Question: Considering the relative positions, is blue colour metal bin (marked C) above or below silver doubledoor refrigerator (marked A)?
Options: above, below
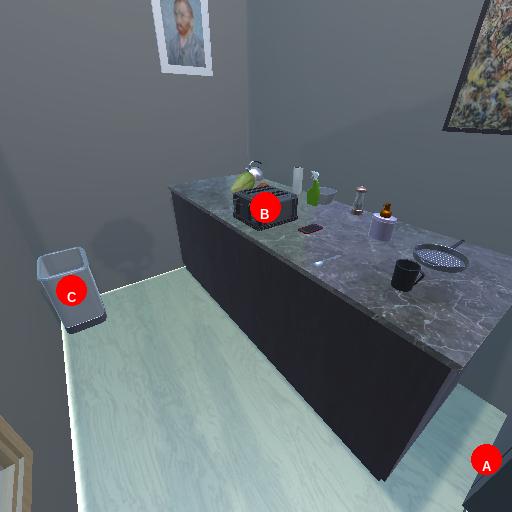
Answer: above